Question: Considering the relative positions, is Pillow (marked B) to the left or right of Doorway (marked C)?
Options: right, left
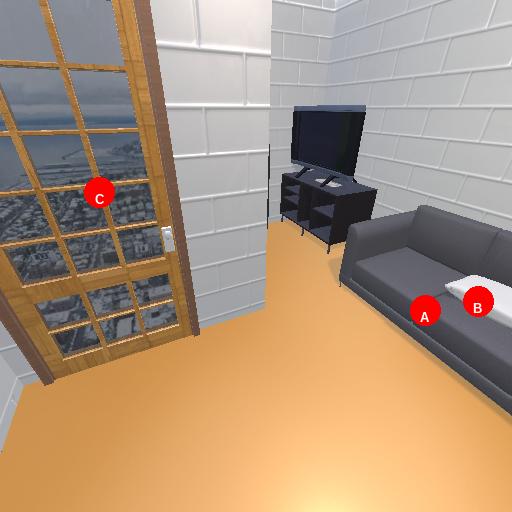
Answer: right